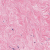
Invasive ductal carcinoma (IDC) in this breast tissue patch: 0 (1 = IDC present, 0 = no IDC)